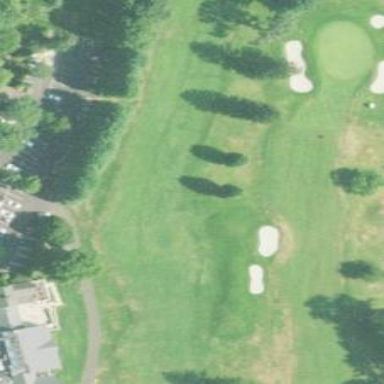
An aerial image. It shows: Golf fairway surrounded by grass.